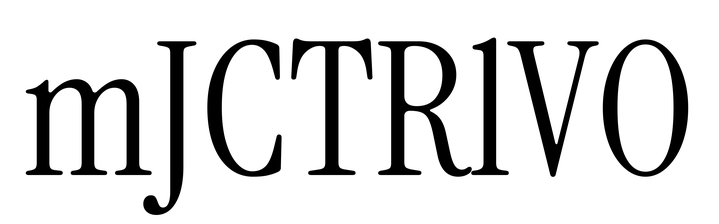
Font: InstrumentSerif-Regular